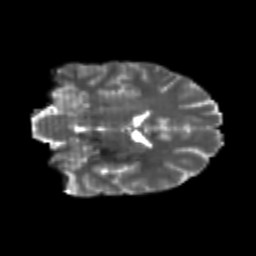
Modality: T2w
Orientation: coronal
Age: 23
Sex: male
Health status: healthy
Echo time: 0.074 s